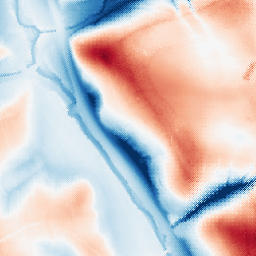
Category: trend_removal
Decomposition family: local_polynomial
Decomposition parameters: window_size: 101
degree: 3
Upsampling method: regularized
Upsampling parameters: scale: 4
lambda_reg: 0.1
Upsampling scale: 4